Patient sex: F
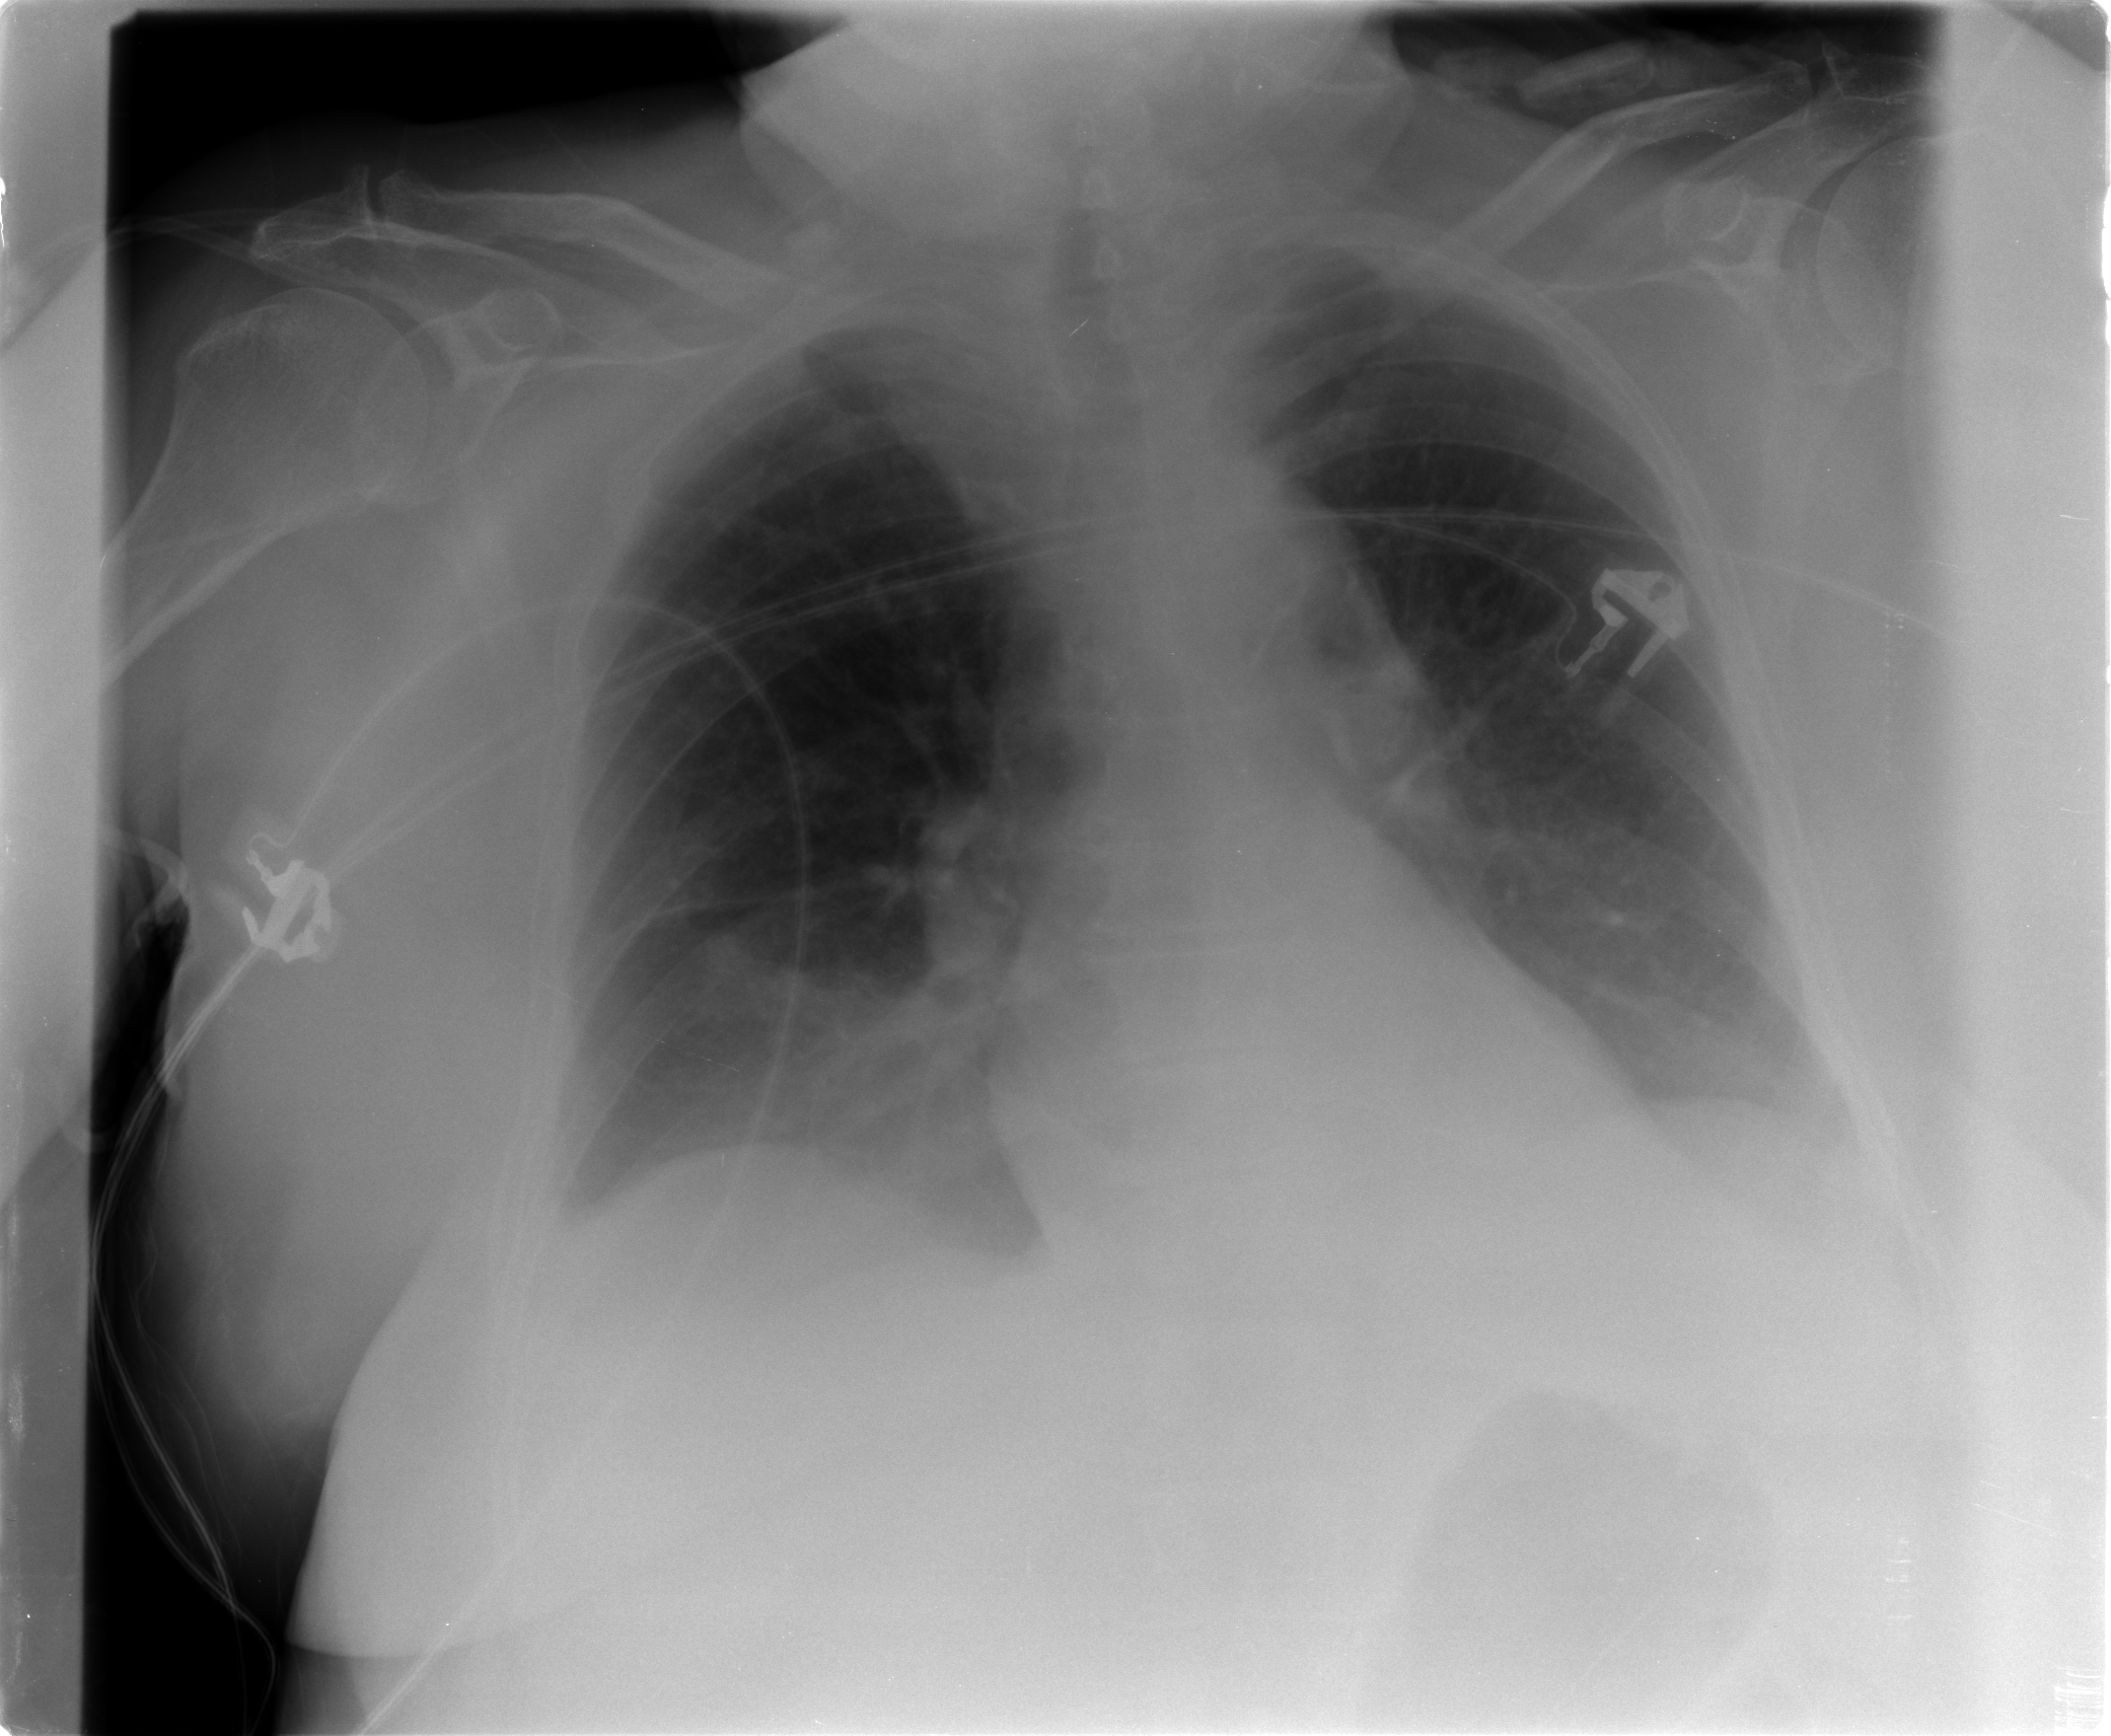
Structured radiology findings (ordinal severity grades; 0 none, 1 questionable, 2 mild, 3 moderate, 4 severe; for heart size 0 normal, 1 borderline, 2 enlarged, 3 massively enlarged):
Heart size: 2
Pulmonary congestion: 2
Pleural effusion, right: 2
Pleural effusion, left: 2
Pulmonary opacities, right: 0
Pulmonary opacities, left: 0
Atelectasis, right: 2
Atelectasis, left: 2